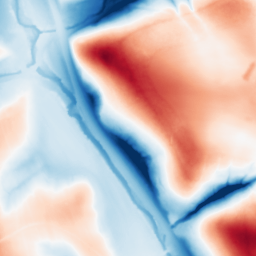
Category: multiscale
Decomposition family: dog_multiscale
Decomposition parameters: sigma_ratio: 2
n_scales: 6
base_sigma: 0.5
Upsampling method: bilinear
Upsampling parameters: scale: 8
Upsampling scale: 8